Chest X-ray:
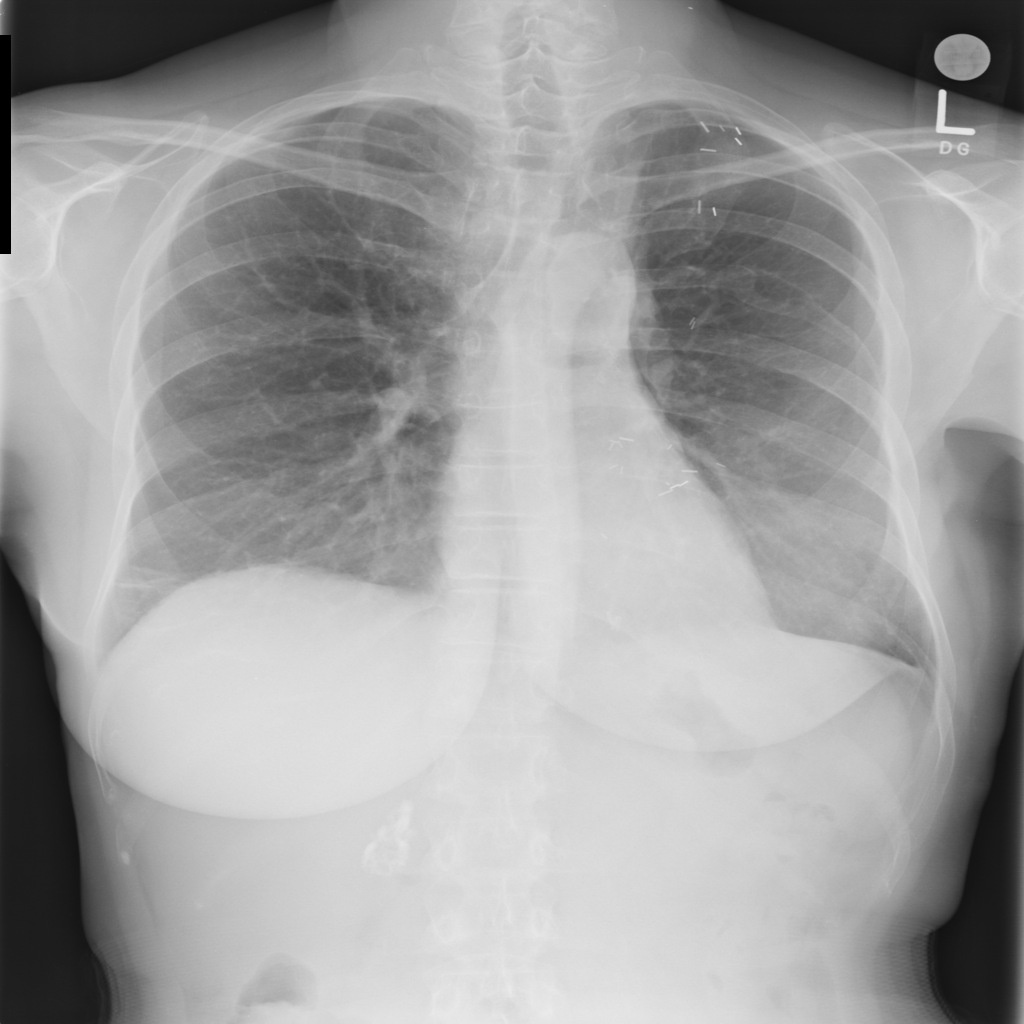
Findings: Fracture, Atelectasis
No abnormal finding: no